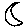
Label: moon